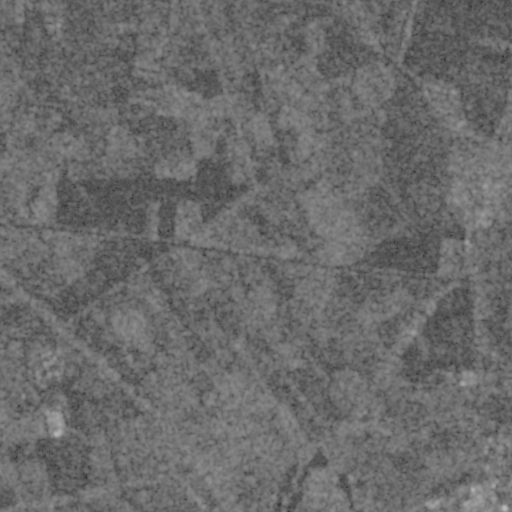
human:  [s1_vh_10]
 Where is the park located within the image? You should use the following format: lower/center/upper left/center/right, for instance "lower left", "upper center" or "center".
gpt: The park is located in the upper right of the image.
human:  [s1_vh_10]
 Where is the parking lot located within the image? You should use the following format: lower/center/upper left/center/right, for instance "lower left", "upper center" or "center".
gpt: The parking lot is located in the lower left of the image.
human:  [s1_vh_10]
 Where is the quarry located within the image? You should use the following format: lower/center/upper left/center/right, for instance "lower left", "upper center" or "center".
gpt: The quarry is located in the lower right of the image.
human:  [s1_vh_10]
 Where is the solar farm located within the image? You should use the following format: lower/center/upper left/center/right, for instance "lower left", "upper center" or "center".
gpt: The solar farm is located in the upper right of the image.
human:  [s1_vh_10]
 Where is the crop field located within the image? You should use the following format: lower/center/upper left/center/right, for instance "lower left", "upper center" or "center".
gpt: There is no crop field in the image.

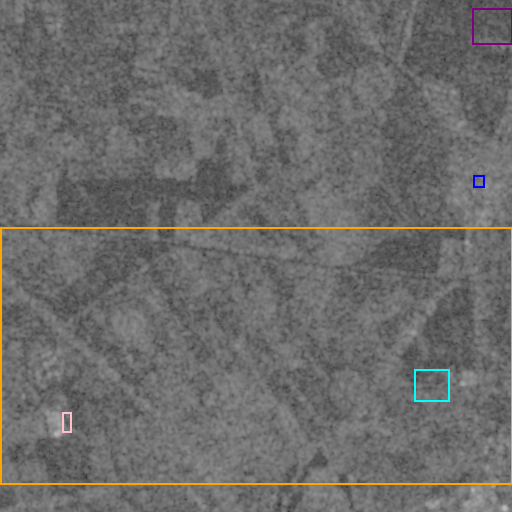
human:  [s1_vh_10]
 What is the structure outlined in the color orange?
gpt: The structure outlined in orange is a crop field.
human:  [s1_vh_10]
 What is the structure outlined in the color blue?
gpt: The structure outlined in blue is a park.
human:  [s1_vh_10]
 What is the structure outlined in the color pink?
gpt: The structure outlined in pink is a parking lot.
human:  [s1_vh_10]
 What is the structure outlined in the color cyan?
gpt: The structure outlined in cyan is a quarry.
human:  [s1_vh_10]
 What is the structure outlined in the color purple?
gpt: The structure outlined in purple is a solar farm.
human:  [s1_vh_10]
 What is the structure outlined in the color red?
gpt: There is no red outline.